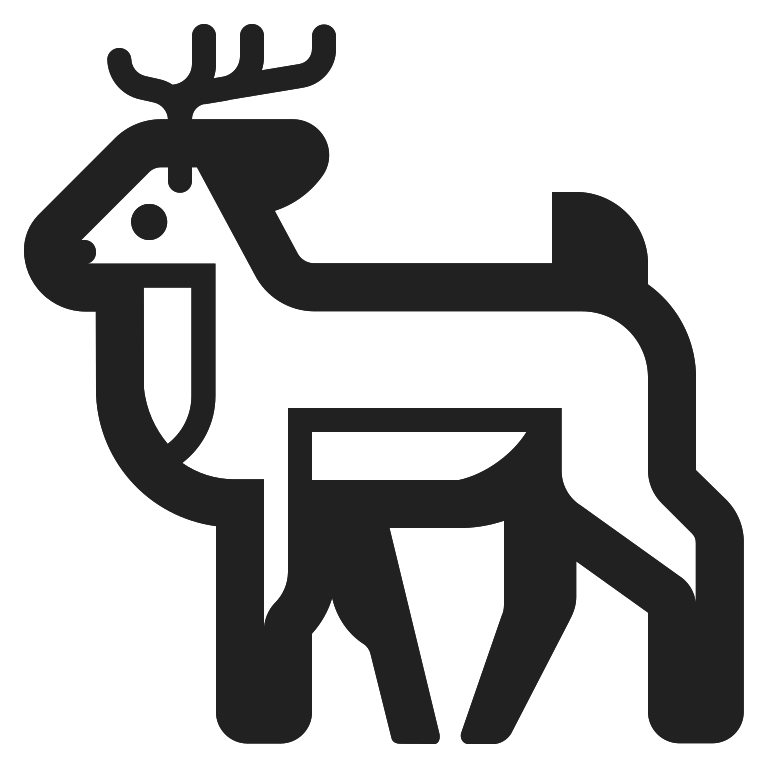
deer high contrast